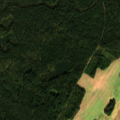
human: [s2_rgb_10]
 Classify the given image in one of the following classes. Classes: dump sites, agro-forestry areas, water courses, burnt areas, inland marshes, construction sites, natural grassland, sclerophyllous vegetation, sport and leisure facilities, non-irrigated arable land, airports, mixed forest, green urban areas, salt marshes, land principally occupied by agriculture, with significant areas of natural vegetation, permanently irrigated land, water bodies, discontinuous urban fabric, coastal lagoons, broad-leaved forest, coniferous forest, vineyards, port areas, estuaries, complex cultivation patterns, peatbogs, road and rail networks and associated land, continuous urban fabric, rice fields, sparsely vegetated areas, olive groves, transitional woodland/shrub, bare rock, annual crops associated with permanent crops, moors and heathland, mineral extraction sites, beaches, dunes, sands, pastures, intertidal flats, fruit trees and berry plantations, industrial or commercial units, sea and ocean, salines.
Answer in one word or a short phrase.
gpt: non-irrigated arable land, coniferous forest, mixed forest